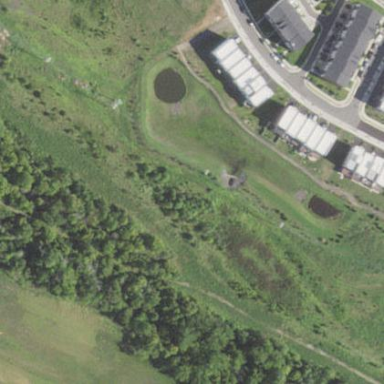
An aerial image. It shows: Transitional meadow area.